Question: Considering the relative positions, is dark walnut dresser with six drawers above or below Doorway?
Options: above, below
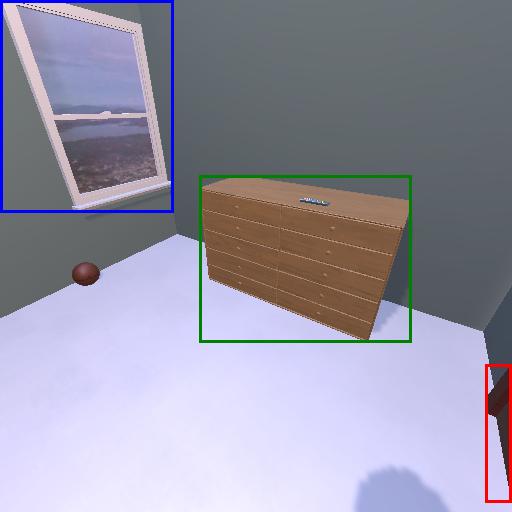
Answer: above